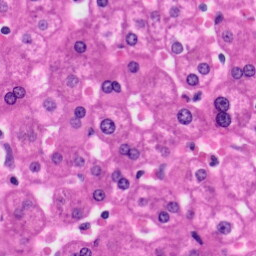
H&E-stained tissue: Liver